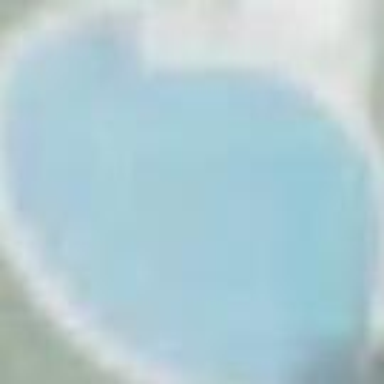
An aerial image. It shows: Swimming pool located in leisure land.